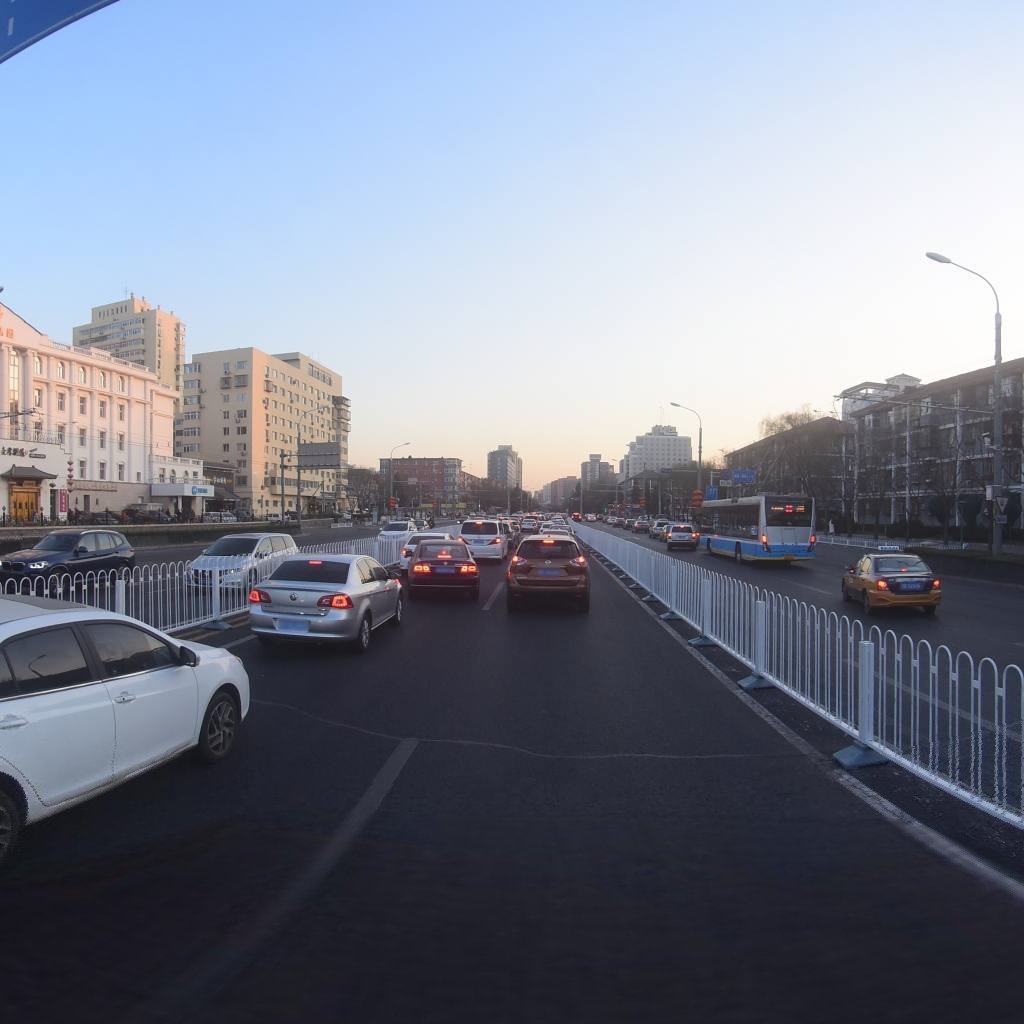
Region: Xicheng
Road damage annotations: transverse patch